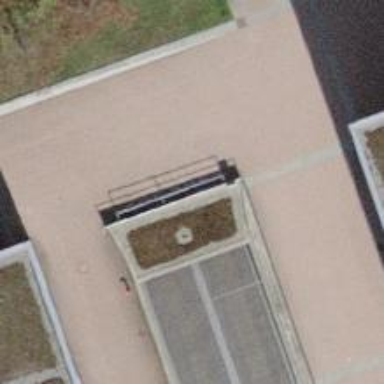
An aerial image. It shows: Parking entrance.